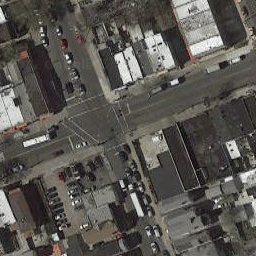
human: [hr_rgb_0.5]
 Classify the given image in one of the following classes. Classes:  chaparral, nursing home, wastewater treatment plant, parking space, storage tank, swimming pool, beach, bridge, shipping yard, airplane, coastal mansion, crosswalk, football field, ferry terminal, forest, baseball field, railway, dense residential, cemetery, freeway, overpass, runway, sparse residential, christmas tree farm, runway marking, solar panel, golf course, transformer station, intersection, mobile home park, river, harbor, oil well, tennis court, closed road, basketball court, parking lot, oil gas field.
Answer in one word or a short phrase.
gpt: intersection